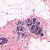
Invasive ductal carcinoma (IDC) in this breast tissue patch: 0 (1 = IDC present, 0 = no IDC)